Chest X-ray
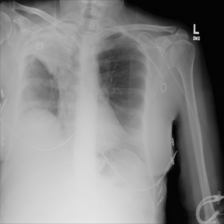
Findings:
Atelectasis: negative
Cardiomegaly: negative
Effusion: negative
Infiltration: negative
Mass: negative
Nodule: negative
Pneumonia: negative
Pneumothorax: negative
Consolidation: positive
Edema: negative
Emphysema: negative
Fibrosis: negative
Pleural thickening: negative
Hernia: negative